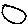
Label: circle